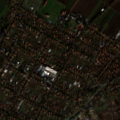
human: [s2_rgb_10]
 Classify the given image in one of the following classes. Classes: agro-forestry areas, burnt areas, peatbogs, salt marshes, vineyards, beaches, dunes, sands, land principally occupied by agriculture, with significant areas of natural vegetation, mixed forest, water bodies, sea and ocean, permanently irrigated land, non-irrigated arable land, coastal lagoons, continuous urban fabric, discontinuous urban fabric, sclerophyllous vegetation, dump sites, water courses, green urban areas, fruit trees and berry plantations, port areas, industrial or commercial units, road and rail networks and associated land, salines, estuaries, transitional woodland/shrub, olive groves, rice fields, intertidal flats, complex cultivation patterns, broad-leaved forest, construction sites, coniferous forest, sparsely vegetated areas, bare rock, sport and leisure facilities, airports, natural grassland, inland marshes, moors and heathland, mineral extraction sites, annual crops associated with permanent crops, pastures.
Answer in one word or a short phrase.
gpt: discontinuous urban fabric, industrial or commercial units, non-irrigated arable land, transitional woodland/shrub